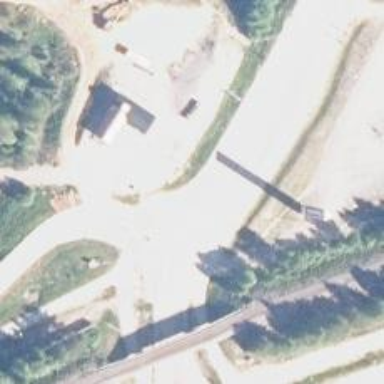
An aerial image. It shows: Cycleway with asphalt surface designed for Nordic skiing.